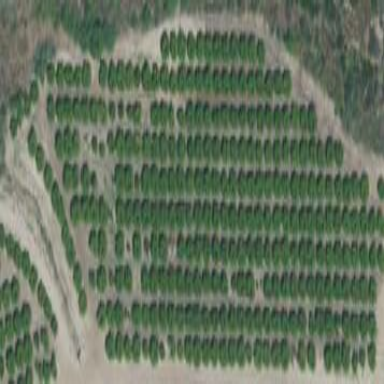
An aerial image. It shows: Orchard filled with lemon trees.